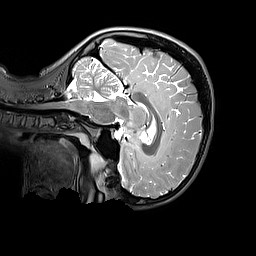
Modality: T2w
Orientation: sagittal
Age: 12
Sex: male
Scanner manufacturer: siemens
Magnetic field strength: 3 T
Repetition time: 3.2 s
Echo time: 0.408 s